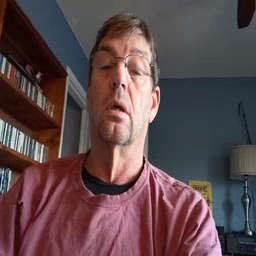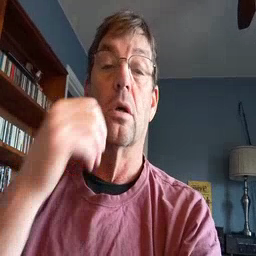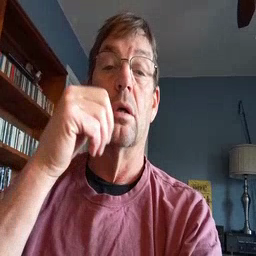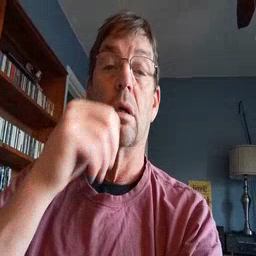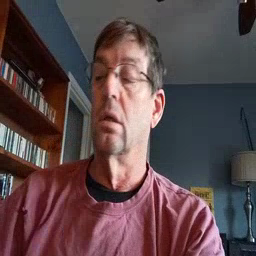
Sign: girl